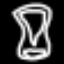
Label: hourglass